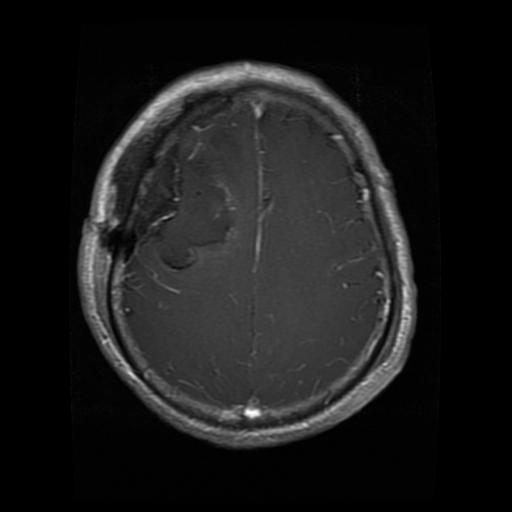
Label: glioma